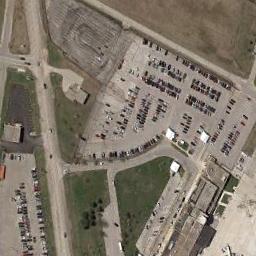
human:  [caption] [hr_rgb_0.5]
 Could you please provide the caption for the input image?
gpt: Several buildings are next to the parking lot .

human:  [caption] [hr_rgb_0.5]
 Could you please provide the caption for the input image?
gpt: The two parking lots have lots of neatly arranged cars and some lawns are next to the parking lot .

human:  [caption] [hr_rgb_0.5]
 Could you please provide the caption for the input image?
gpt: The parking lot is full of cars next to the grass .

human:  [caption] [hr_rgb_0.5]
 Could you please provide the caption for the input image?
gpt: The parking lot was full of nine rows of cars .

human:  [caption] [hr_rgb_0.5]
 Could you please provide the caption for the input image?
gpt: There are some green lawns and a brown bare land beside the parking lot .